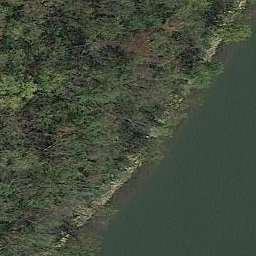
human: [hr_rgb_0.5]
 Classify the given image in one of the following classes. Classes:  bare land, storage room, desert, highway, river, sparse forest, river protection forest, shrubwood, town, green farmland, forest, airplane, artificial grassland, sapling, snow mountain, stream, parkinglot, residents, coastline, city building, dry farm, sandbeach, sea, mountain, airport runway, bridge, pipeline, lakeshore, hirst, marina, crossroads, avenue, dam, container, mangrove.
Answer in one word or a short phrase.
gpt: river protection forest